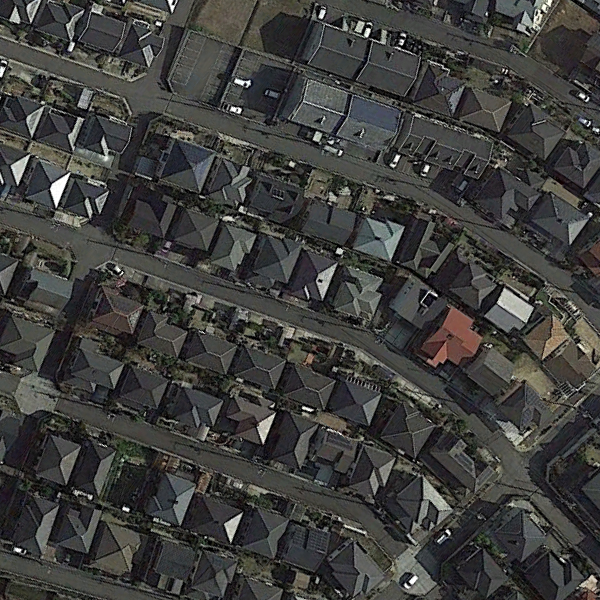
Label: DenseResidential